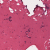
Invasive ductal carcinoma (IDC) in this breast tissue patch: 0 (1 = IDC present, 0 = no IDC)